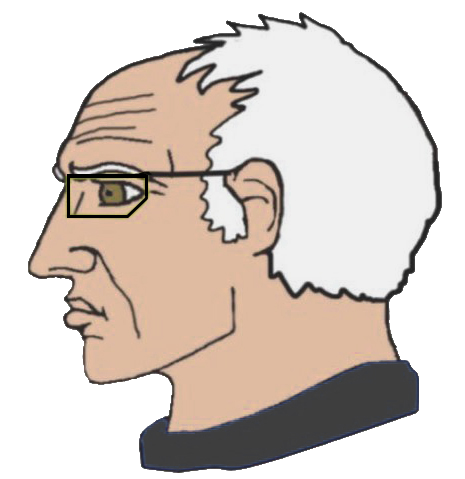
Label: 4_Yes_Chad